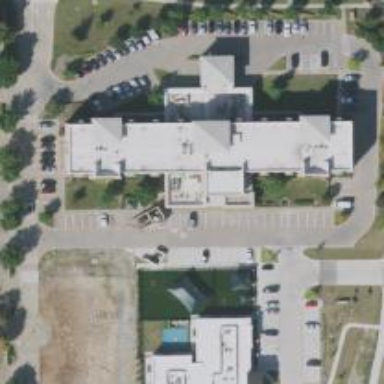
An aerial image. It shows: Commercial building.